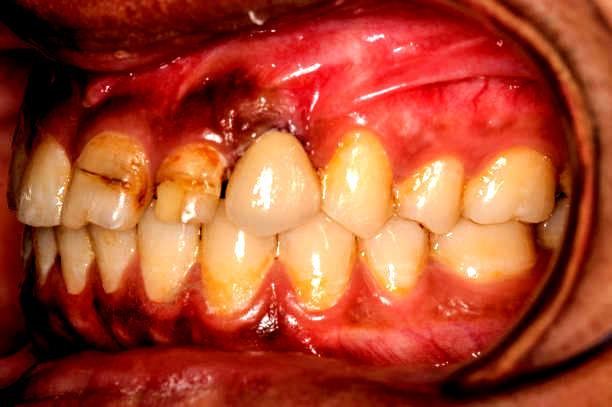
Condition: Calculus